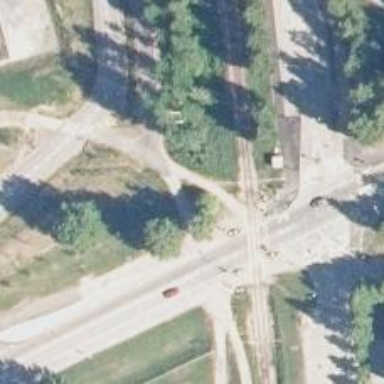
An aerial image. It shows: Level crossing with light signals and saltire markings.